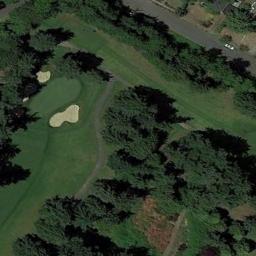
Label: golf_course